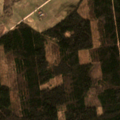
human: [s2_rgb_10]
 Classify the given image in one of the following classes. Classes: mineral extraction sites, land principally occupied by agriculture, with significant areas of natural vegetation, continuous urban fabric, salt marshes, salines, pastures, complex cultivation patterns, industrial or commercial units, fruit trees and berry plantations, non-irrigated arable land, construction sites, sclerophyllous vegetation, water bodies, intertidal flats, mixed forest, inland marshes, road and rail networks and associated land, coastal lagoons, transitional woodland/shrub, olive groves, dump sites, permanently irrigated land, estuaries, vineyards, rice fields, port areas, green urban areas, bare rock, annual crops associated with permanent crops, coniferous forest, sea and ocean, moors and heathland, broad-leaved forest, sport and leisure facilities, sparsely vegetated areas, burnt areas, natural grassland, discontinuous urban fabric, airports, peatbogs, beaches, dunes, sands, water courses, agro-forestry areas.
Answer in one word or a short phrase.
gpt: pastures, land principally occupied by agriculture, with significant areas of natural vegetation, coniferous forest, mixed forest